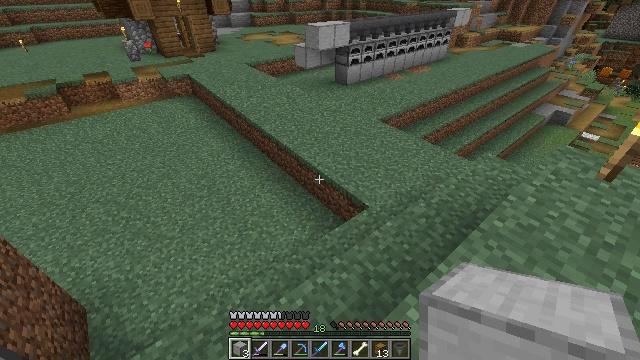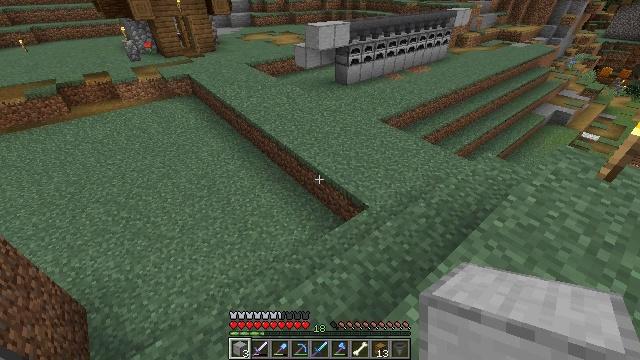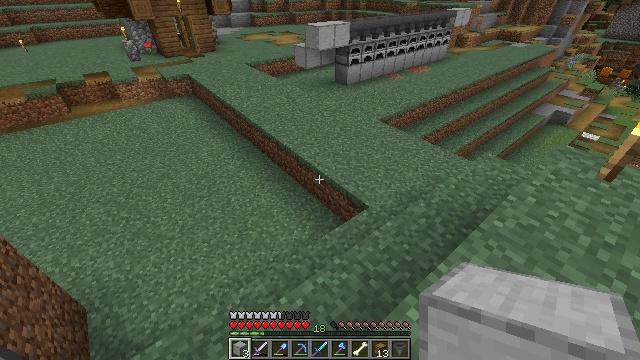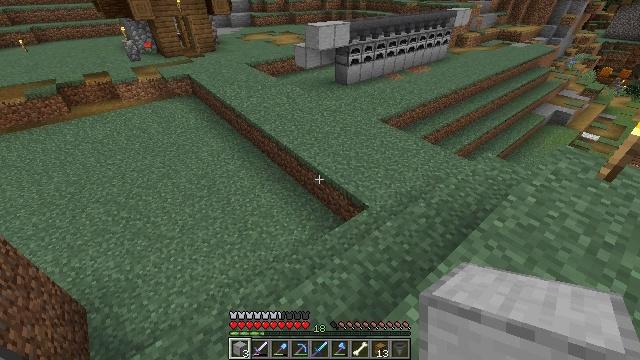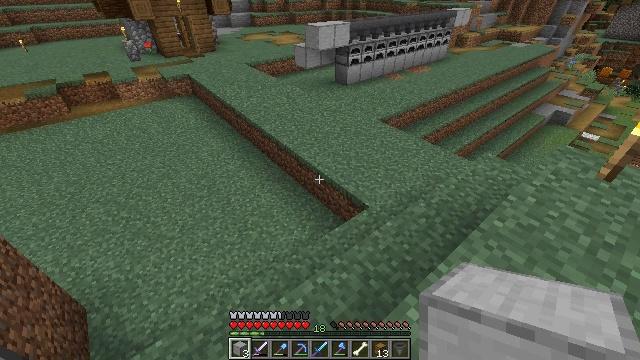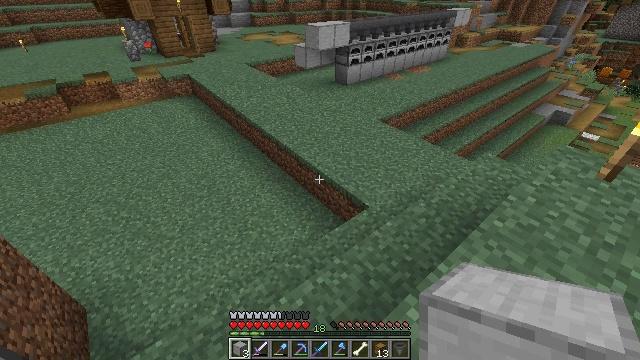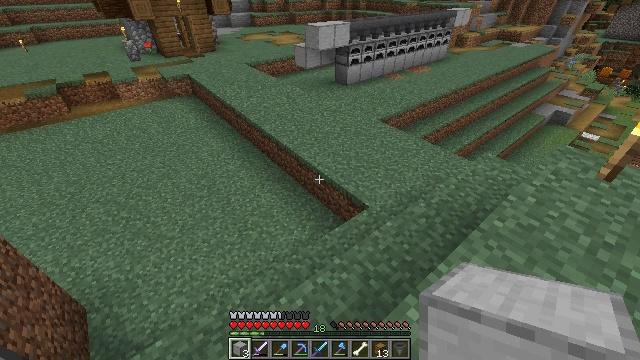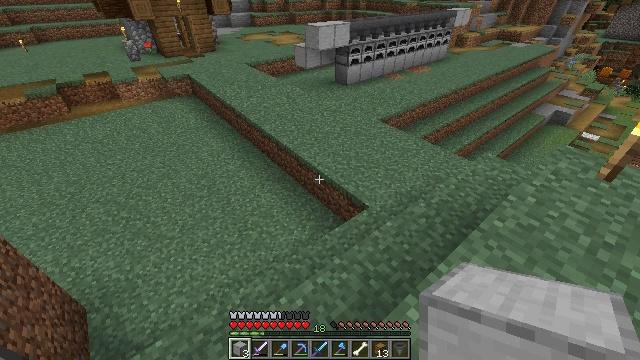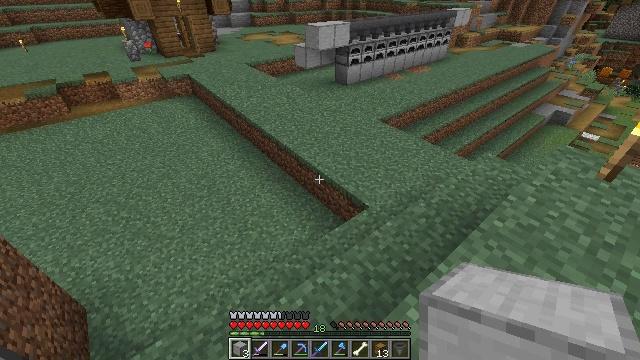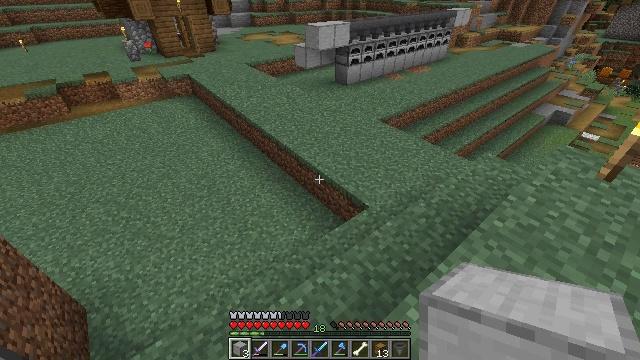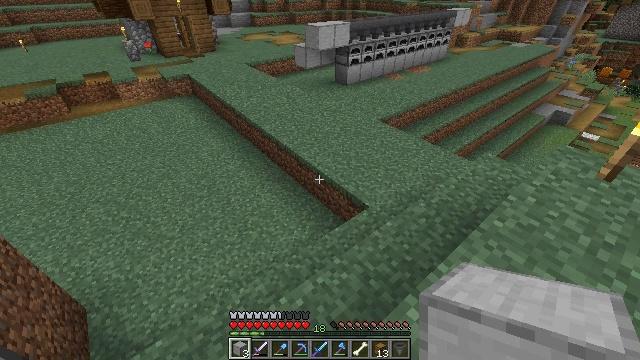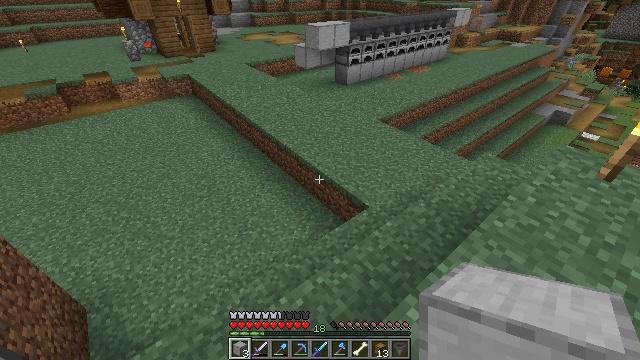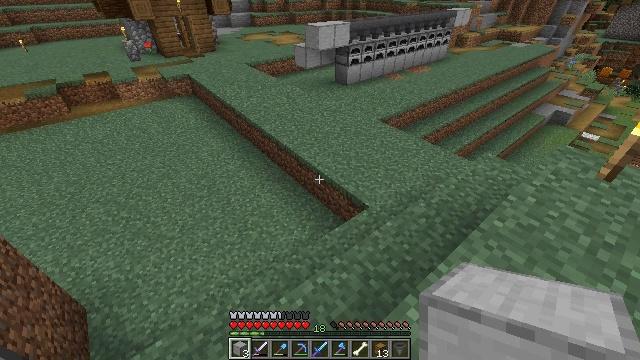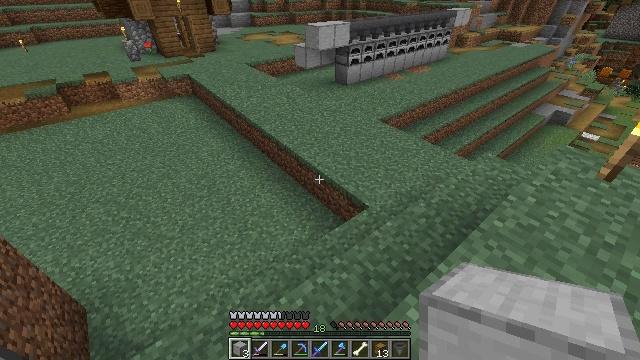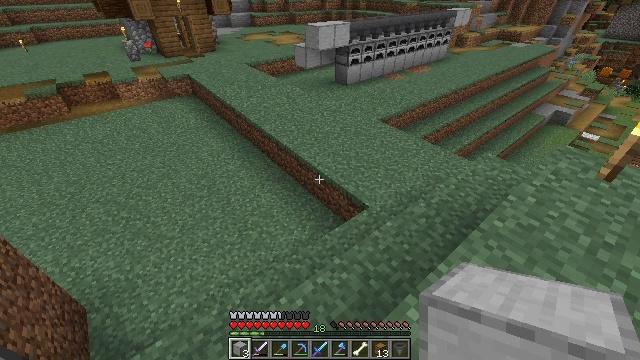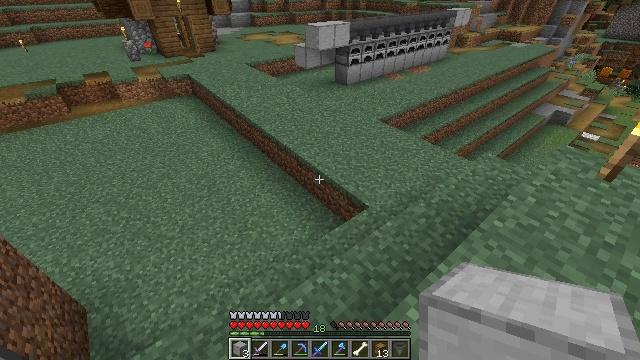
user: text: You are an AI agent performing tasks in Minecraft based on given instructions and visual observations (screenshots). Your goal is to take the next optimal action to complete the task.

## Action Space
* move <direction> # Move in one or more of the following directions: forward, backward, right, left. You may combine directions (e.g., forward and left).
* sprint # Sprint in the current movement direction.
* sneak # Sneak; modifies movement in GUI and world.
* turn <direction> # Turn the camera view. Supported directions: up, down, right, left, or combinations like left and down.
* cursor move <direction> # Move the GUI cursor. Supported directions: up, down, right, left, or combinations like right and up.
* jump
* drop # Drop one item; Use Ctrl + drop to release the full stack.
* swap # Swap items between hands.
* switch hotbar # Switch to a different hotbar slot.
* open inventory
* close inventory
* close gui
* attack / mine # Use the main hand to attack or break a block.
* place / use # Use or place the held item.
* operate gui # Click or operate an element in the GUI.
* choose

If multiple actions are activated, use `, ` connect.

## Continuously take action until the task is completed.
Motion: motion action
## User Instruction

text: Smelt stone into a smooth stone.
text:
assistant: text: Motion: no_op
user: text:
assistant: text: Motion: no_op
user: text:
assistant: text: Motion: no_op
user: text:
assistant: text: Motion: no_op
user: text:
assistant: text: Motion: no_op
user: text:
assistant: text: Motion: no_op
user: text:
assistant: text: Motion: no_op
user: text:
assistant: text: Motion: no_op
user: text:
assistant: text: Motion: no_op
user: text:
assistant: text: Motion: no_op
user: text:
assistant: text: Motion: no_op
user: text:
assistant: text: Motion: no_op
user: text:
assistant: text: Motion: no_op
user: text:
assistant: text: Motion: no_op
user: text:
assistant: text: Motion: no_op
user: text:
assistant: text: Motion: no_op
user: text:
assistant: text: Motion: no_op
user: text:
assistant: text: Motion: no_op
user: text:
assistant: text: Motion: no_op
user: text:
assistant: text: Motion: no_op
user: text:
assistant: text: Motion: no_op
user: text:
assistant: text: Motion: no_op
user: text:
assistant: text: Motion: no_op
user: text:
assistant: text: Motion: no_op
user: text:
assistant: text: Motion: no_op
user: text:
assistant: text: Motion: no_op
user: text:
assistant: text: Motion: no_op
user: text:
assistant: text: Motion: no_op
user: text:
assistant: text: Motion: no_op
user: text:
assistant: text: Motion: no_op